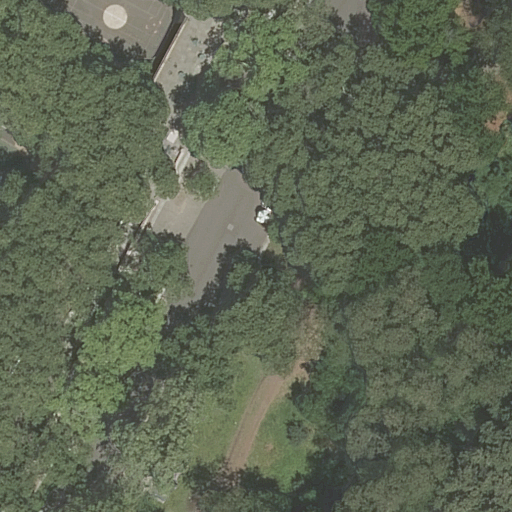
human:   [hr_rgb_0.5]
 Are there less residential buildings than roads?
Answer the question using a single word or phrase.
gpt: yes

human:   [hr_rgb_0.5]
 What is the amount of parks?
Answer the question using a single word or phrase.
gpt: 2

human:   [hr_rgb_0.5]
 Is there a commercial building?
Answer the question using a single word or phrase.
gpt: no

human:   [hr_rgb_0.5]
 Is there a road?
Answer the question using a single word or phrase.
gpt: yes

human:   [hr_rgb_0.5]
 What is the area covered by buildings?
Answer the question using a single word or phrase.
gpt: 39m2

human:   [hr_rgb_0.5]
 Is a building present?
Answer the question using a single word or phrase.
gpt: yes

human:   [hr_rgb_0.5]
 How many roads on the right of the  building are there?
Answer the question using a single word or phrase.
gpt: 1

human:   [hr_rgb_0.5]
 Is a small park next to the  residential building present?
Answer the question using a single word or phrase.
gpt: no

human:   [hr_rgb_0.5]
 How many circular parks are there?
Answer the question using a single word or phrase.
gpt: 0

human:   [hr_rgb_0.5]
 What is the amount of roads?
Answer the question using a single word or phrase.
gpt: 2

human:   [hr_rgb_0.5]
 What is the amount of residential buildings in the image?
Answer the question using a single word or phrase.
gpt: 1

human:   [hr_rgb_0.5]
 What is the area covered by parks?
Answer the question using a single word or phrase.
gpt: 13184m2

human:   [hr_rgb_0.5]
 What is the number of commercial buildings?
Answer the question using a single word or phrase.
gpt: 0

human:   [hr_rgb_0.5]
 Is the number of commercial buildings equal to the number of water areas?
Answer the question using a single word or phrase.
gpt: yes

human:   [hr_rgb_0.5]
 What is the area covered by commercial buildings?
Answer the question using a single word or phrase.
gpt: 0m2

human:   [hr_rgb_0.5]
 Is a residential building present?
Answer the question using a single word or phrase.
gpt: yes

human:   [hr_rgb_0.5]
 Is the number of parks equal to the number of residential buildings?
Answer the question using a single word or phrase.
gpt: no

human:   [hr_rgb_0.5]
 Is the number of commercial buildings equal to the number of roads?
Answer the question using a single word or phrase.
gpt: no

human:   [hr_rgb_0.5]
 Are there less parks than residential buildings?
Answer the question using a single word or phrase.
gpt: no

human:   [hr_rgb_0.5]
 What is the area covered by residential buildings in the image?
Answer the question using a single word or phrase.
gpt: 39m2

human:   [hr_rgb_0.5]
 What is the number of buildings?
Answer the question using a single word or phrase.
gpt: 1

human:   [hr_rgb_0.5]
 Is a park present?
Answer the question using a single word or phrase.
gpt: yes

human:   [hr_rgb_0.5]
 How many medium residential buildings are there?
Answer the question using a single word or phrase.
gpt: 0

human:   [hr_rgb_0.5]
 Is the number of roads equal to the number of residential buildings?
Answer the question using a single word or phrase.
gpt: no

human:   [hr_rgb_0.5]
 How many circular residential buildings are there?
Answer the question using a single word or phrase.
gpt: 0

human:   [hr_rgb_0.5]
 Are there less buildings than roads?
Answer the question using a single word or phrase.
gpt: yes

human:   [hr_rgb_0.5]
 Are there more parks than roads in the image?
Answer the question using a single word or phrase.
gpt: no

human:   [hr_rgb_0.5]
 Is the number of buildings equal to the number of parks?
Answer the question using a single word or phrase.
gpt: no

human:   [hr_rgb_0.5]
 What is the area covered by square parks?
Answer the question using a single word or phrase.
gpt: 0m2

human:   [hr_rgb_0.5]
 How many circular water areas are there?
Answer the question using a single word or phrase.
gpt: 0

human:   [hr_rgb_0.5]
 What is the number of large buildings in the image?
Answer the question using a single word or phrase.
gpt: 0

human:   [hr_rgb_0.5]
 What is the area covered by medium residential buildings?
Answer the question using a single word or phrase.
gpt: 0m2

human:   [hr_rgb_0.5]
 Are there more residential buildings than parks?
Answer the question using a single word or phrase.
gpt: no

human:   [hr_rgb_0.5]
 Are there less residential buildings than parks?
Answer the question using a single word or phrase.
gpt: yes

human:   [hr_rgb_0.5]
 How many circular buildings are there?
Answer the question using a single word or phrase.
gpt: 0

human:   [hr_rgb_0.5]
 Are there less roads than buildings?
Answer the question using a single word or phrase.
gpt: no

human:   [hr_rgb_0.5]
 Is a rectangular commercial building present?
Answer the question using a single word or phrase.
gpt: no

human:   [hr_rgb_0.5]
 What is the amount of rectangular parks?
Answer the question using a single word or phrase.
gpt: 2

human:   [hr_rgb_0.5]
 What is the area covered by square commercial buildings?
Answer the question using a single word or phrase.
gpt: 0m2

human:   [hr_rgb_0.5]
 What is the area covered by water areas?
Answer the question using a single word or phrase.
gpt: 0m2

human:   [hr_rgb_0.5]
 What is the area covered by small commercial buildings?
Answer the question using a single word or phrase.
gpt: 0m2

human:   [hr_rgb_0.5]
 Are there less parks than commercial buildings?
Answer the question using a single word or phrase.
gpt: no

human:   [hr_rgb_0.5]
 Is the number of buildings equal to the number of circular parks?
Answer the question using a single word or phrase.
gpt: no

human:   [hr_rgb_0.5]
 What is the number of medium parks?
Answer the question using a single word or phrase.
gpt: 0

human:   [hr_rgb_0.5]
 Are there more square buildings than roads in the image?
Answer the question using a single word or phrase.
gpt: no

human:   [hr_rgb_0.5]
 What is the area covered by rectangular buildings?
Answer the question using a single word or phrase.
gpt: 39m2

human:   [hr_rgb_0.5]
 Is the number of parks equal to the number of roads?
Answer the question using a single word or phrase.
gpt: yes

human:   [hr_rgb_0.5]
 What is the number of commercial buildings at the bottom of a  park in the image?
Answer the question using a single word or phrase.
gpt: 0

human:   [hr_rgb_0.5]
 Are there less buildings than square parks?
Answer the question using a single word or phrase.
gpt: no

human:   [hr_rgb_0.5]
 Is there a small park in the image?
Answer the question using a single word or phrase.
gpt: no

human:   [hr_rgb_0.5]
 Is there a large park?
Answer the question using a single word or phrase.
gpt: yes

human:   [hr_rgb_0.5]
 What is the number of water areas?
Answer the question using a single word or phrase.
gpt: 0

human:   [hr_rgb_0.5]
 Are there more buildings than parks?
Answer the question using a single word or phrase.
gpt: no

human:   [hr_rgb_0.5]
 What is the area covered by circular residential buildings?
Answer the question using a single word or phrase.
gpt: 0m2

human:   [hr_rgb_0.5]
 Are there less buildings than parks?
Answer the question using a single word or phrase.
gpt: yes

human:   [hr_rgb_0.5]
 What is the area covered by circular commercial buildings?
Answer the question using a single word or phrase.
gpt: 0m2

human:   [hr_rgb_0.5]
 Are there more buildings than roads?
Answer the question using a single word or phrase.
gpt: no

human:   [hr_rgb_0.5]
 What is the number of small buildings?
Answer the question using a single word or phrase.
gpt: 1

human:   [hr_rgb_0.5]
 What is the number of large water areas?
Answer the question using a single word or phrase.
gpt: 0

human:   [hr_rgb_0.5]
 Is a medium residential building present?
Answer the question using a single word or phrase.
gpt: no

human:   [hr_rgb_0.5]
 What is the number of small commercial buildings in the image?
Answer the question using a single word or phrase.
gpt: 0

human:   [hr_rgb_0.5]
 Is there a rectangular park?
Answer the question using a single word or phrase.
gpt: yes

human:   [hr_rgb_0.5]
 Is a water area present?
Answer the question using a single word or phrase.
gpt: no

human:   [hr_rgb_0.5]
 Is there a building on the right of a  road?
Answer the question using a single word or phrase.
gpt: no